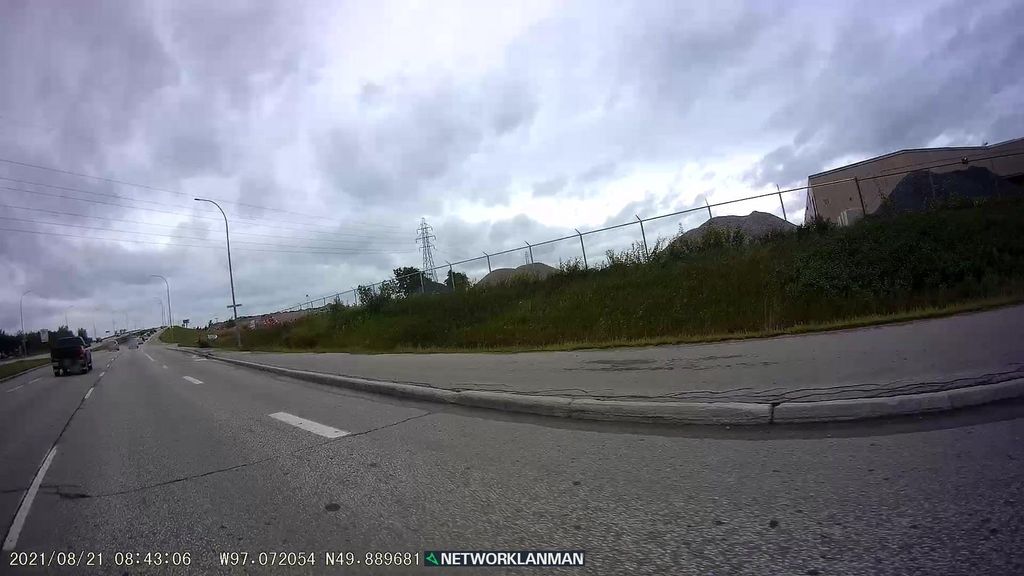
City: winnipeg